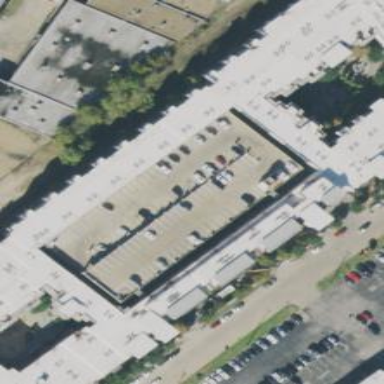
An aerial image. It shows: Multi-storey parking building.